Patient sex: M
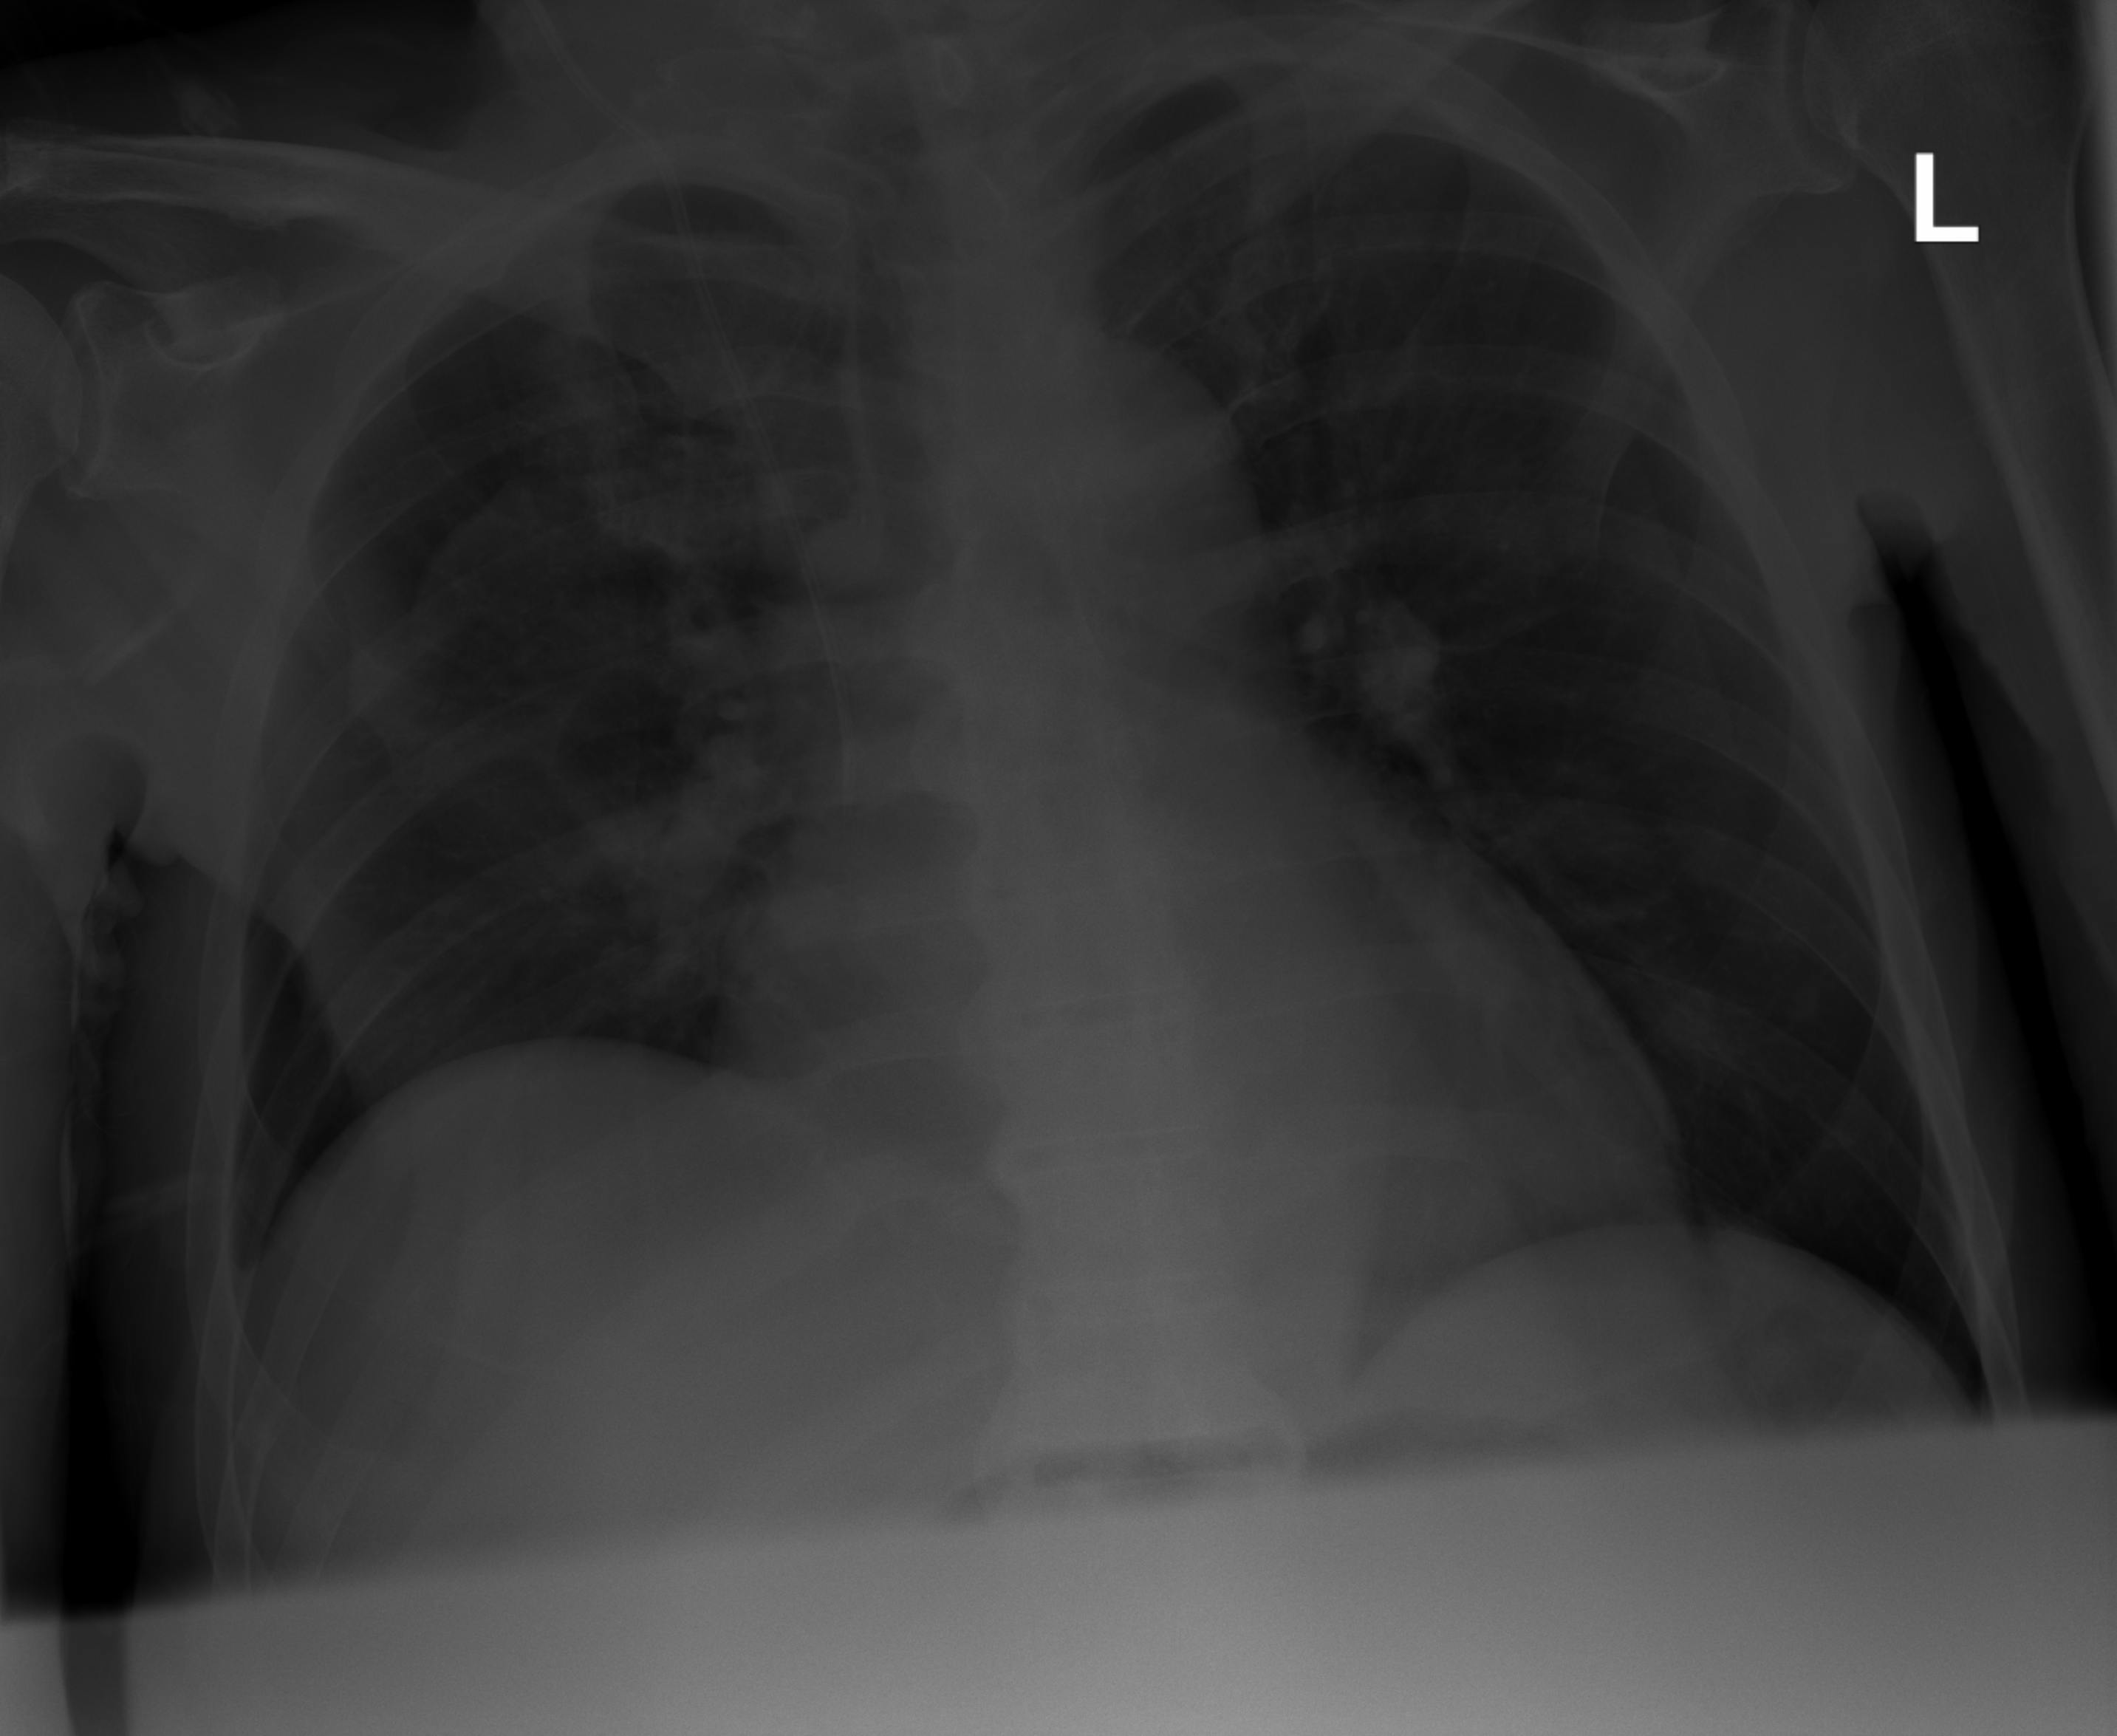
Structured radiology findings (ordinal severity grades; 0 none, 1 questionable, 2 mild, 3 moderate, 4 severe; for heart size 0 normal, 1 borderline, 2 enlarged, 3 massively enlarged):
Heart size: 0
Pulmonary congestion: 1
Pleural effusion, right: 0
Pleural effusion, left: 0
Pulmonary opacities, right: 2
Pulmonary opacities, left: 0
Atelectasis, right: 2
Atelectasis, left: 0